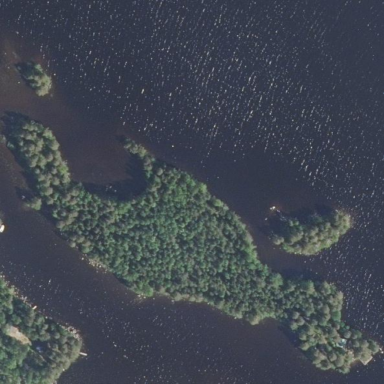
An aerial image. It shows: Island covered with woodland.